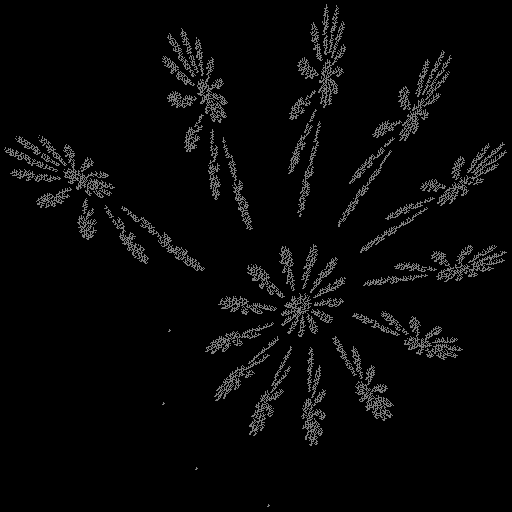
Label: swirl